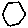
Label: hexagon